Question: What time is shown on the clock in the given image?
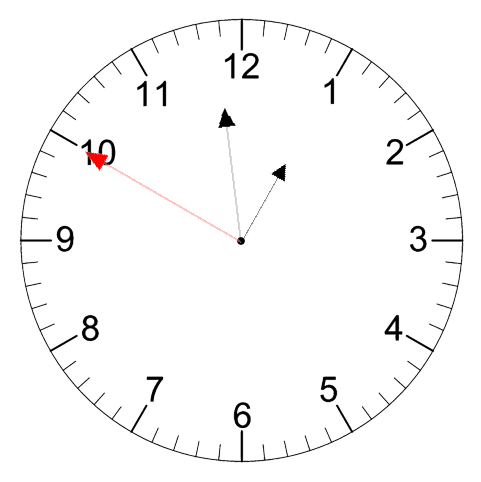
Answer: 12:58:50